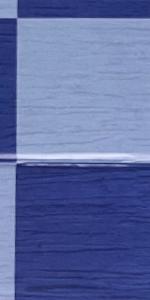
Label: Empty